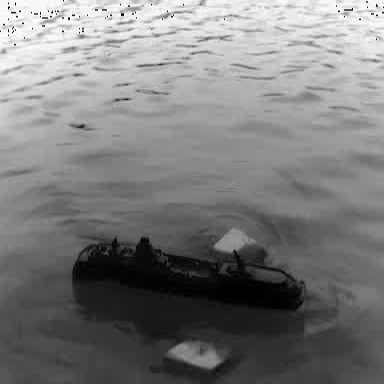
There is a container_ship in the infrared image.